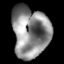
Tissue: lung
Cell type: T cells
Senescence score: 0.2097
Nuclear area (px): 1843
Mean DAPI intensity: 139.169